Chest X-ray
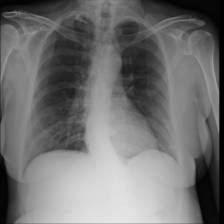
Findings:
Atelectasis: negative
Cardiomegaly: negative
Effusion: negative
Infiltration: negative
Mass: negative
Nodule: negative
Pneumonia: negative
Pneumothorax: negative
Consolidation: negative
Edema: negative
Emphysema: negative
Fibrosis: negative
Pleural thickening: negative
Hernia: negative